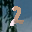
Label: 2